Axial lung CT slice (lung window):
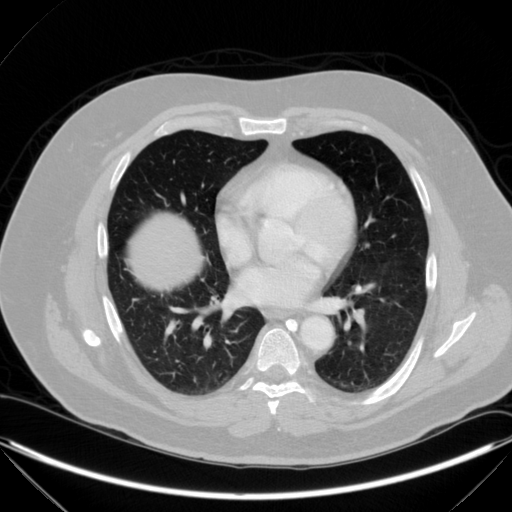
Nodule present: yes
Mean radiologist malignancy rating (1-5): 3